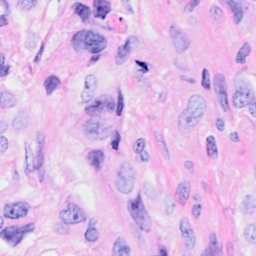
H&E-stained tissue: Breast